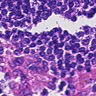
Metastatic tissue present: no